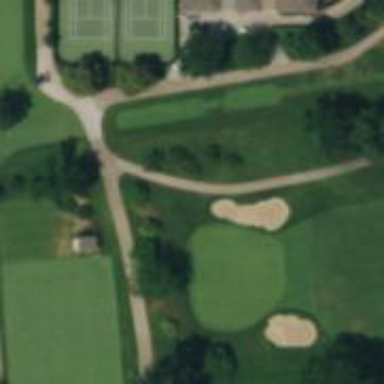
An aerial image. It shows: Path designated as golf cartpath. It is specifically marked as Golf Cart path.